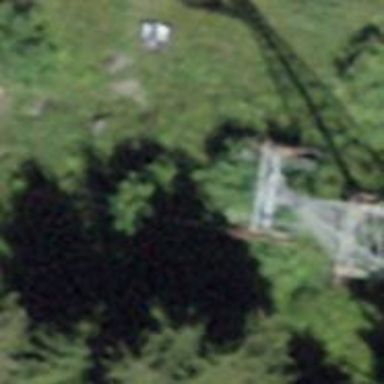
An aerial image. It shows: Pylon for aerialway.